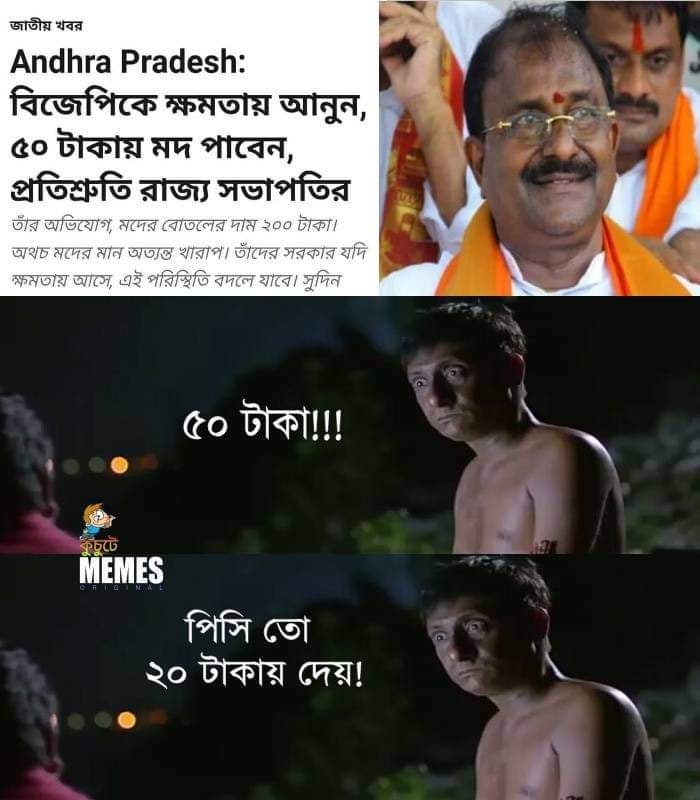
Text: বিজেপিকে ক্ষমতায় আনুন, ৫০ টাকায় মদ পাবেন, প্রতিশ্রুতি রাজ্য সভাপতির ৫০ টাকা!!! পিসি তো ২০ টাকায় দেয়!
Label: Hate
Hate category: Political
Targeted group: Organization